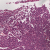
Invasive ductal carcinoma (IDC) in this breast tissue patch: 1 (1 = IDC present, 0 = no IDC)